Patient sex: F
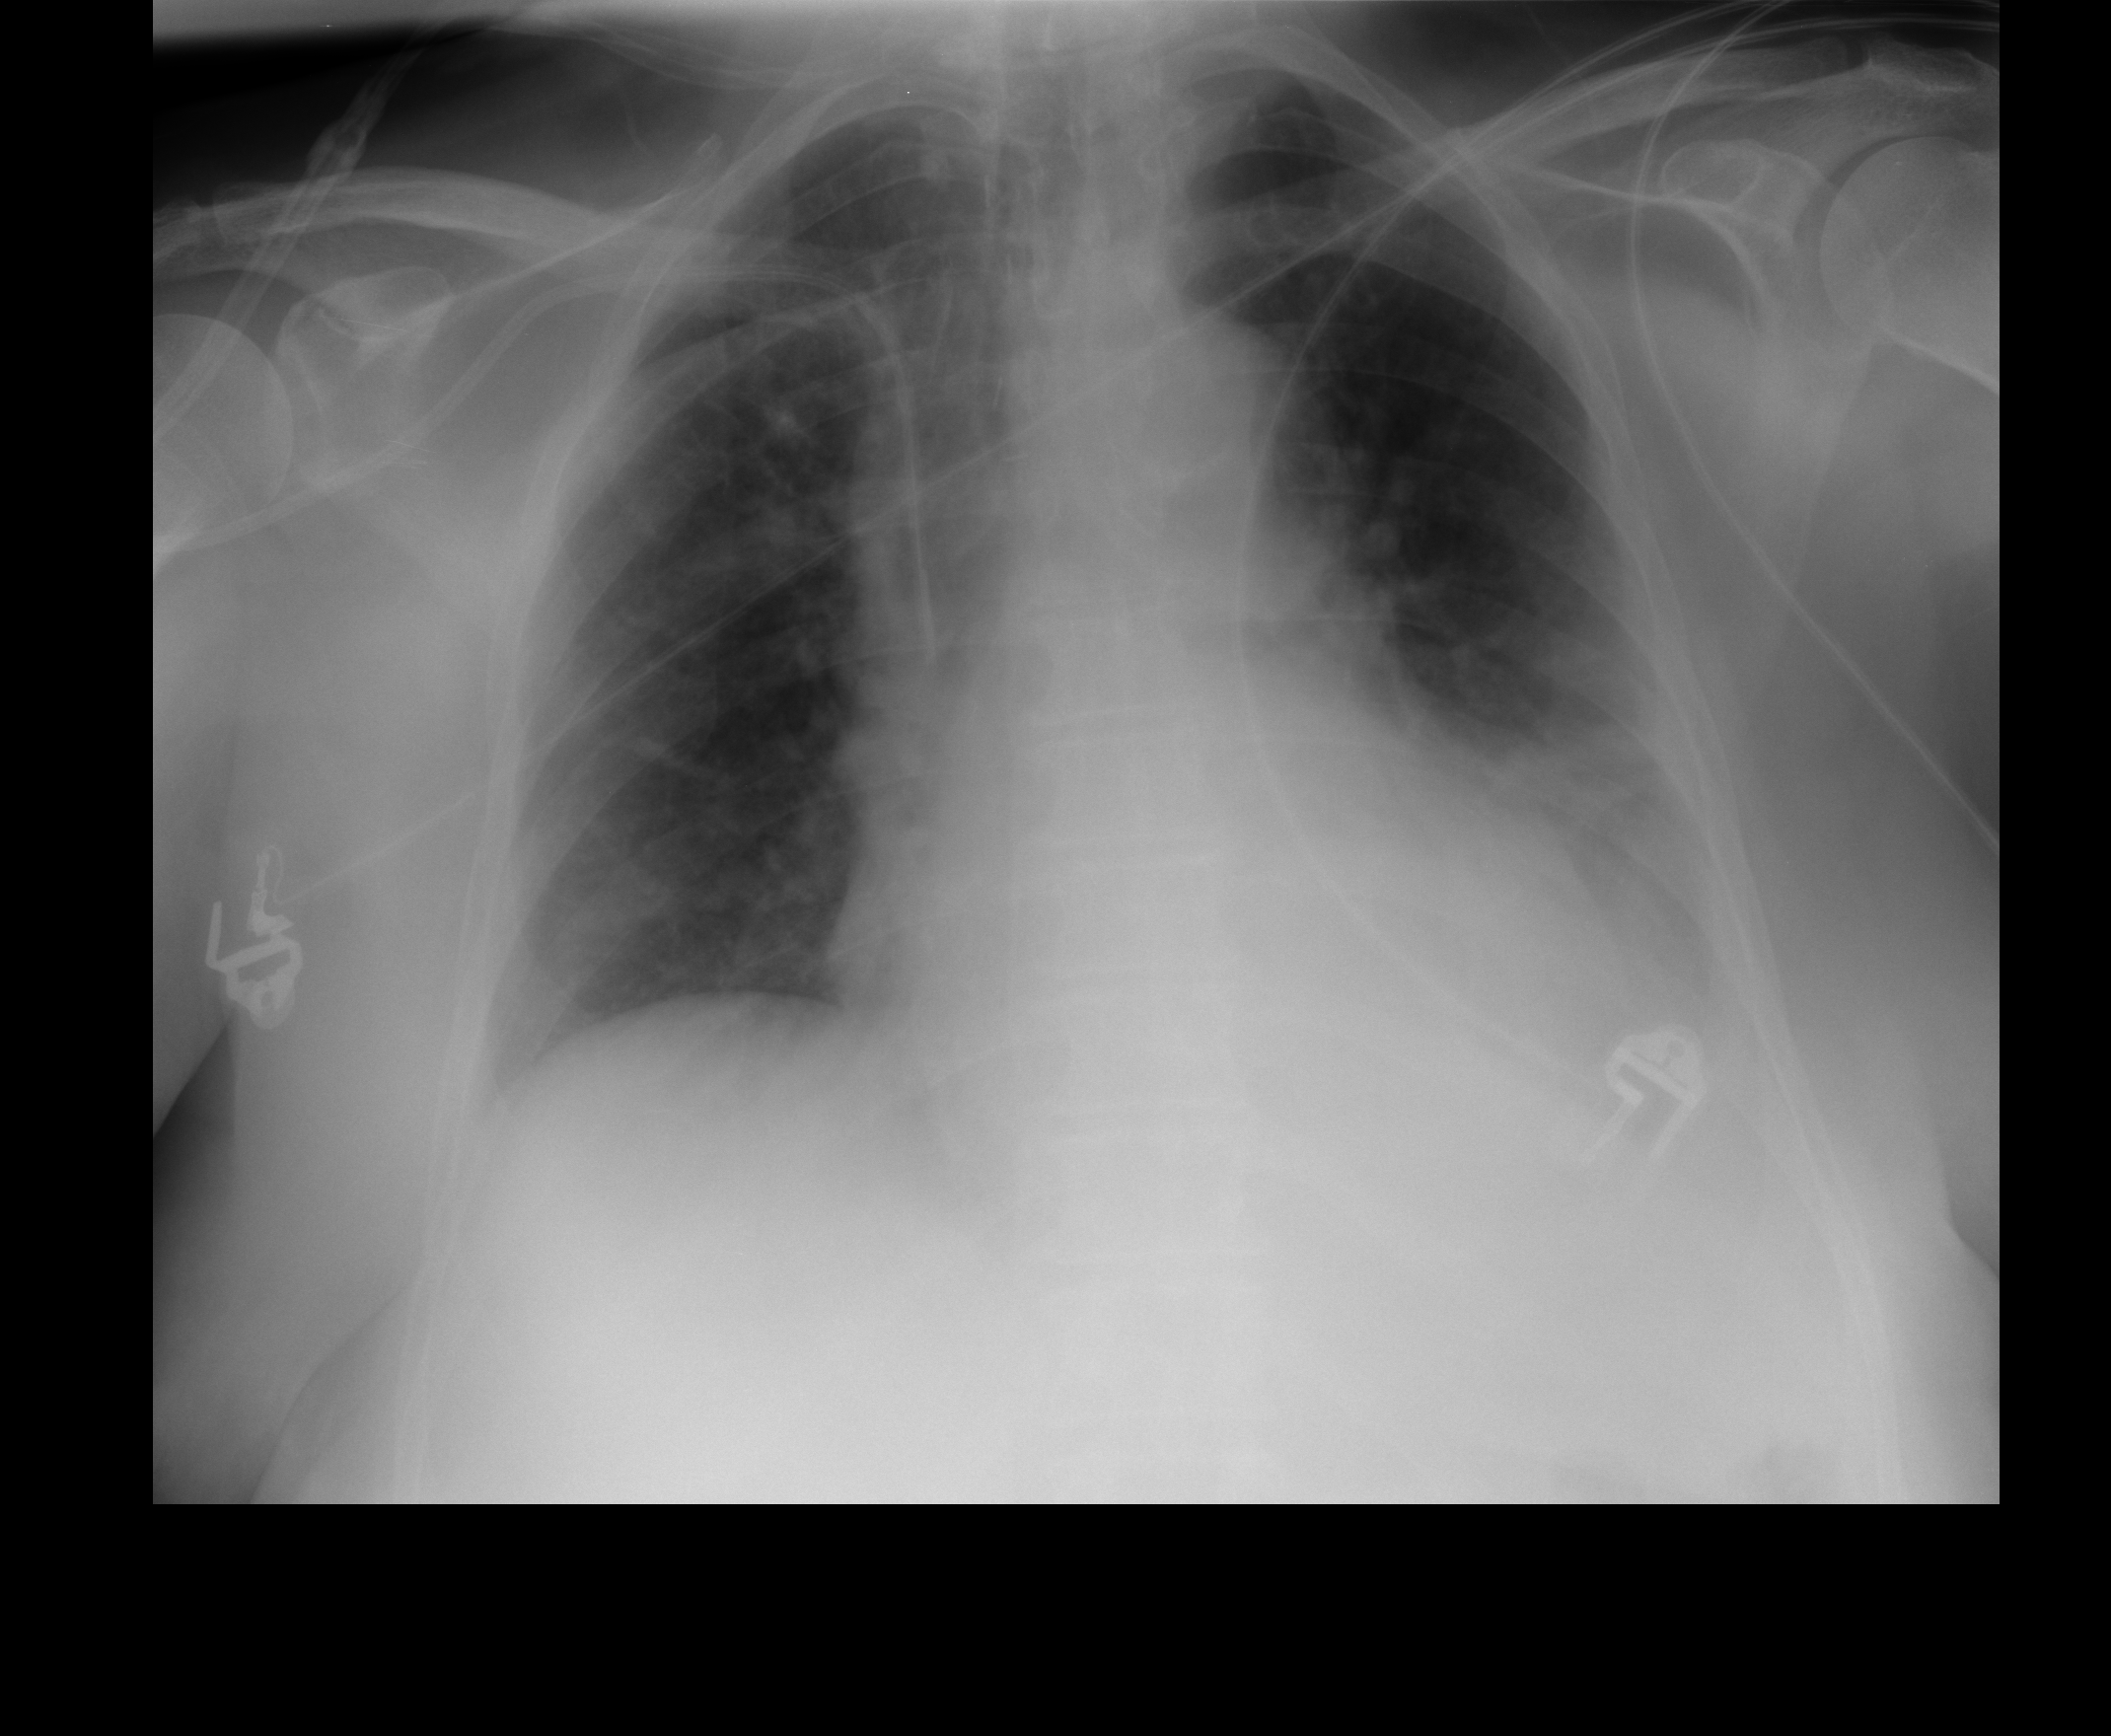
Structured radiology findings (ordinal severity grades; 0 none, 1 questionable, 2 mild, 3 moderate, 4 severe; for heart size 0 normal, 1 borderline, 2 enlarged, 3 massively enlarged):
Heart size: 0
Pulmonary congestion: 2
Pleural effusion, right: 0
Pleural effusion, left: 2
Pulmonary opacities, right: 0
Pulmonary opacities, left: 1
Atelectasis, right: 0
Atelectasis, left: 2